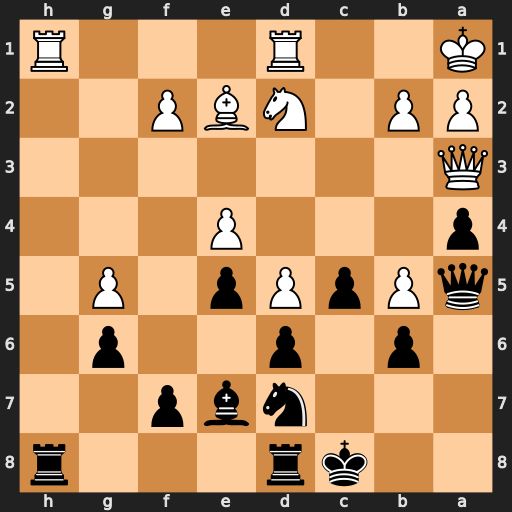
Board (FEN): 2kr3r/3nbp2/1p1p2p1/qPpPp1P1/p3P3/Q7/PP1NBP2/K2R3R
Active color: b
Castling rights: -
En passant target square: -
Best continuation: Rxh1 Rxh1 Qxd2